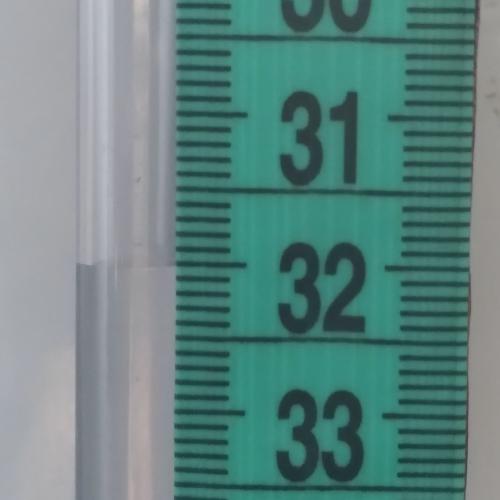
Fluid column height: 32.0 cm